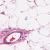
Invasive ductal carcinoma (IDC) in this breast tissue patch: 0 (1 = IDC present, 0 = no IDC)